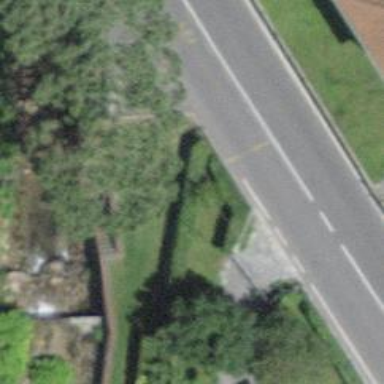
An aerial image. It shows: Footway covered with grass.